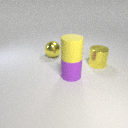
large yellow metal cylinder to the right of large purple rubber cylinder